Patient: sex M, age 52
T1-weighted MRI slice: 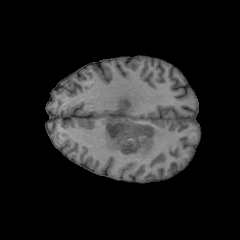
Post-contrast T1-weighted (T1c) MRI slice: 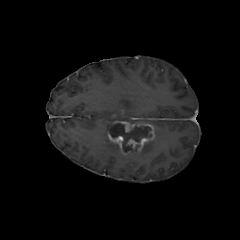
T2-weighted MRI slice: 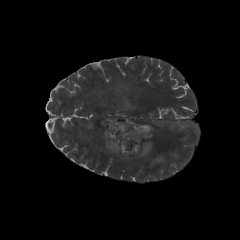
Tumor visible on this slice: yes
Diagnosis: Glioblastoma, IDH-wildtype
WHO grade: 4